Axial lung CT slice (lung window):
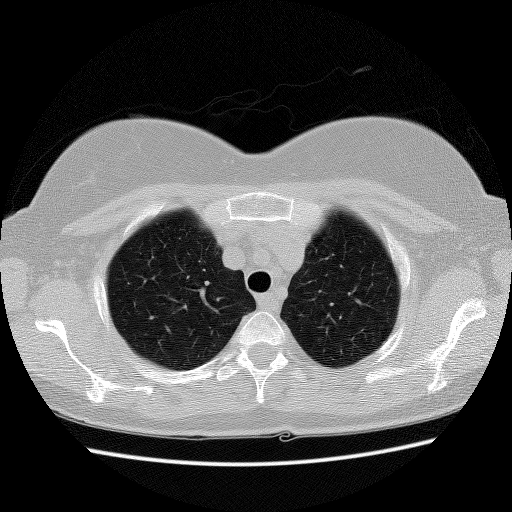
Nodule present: no